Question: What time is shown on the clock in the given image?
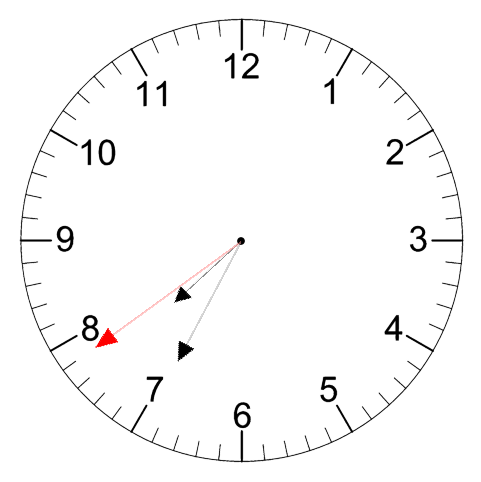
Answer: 07:34:39